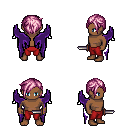
a pixel art fantasy rpg character, male body template, human, dark skin, purple wings, red pants, pink pixie cut hairstyle, dagger, four views (front, back, left, right), 2x2 character sprite sheet, small pixel art, hard edges, no anti-aliasing